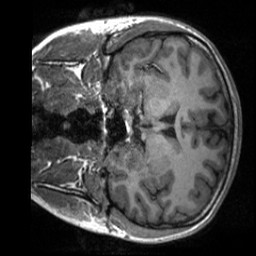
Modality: T1w
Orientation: coronal
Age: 21
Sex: female
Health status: healthy
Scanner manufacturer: siemens
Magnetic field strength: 3 T
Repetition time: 2 s
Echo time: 0.00232 s